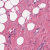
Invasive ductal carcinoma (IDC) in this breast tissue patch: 0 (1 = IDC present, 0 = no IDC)